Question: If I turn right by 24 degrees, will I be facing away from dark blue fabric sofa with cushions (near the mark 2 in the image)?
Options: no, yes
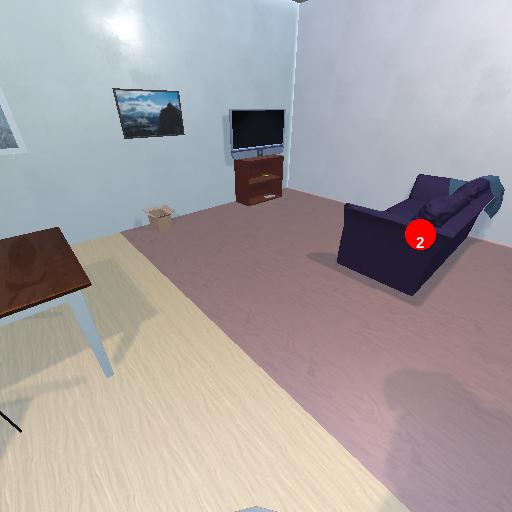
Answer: no